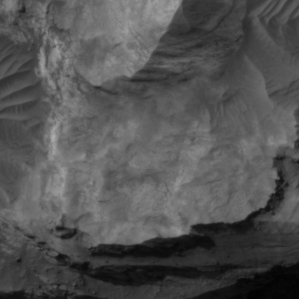
Label: non_frost